Field crop: maize
Growth stage: 2
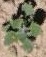
Species: chenopodium